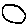
Label: circle